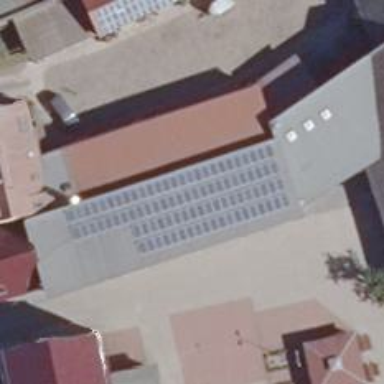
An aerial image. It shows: Solar-powered generator using photovoltaic technology. This small installation generates electricity through solar photovoltaic panels.